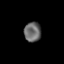
Tissue: lung
Cell type: Epithelial cells
Senescence score: 0.1679
Nuclear area (px): 328
Mean DAPI intensity: 103.659